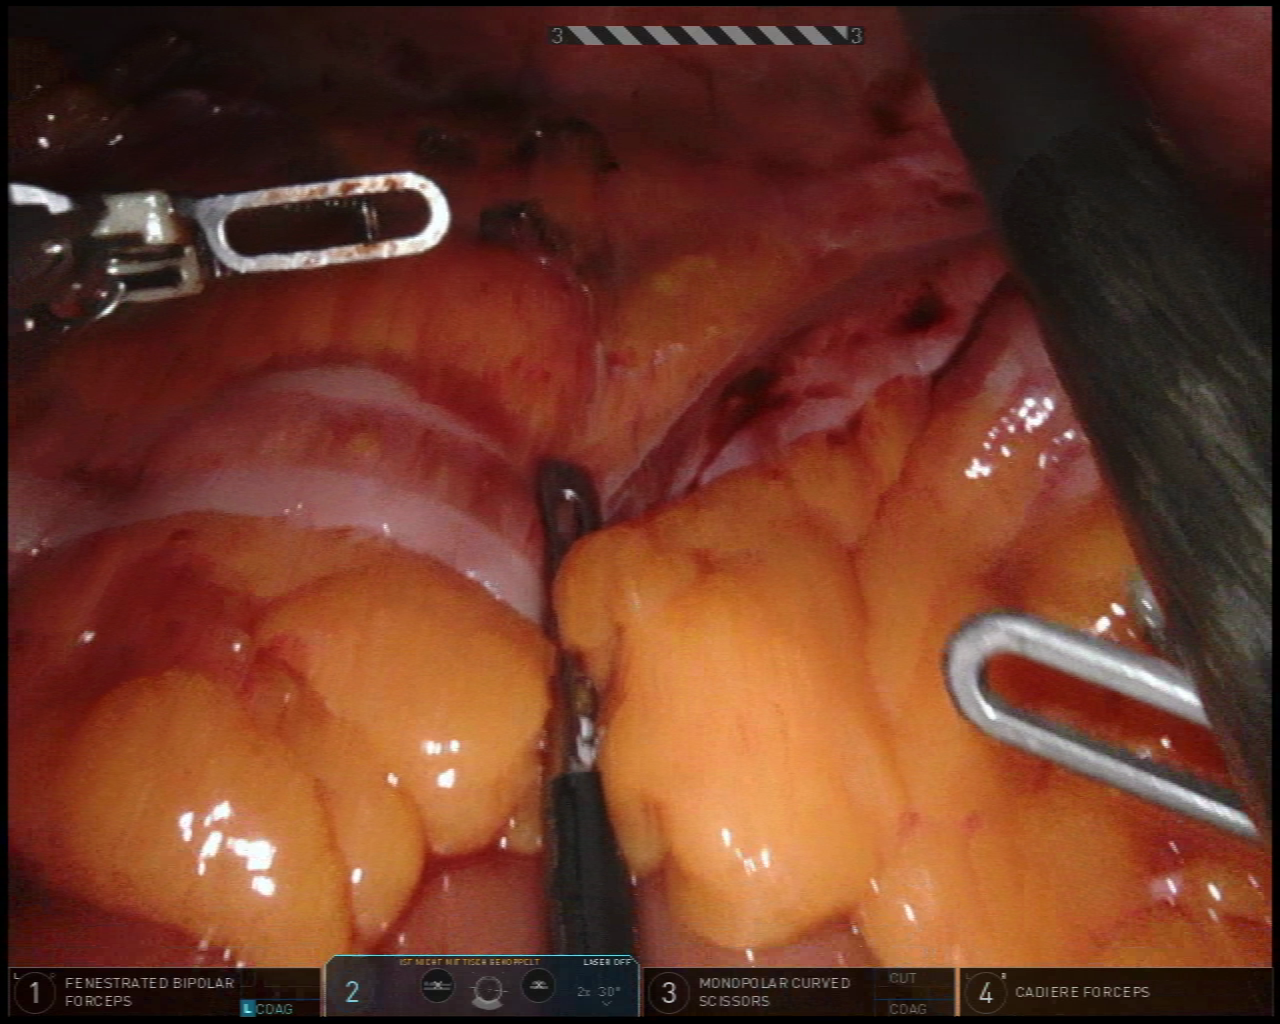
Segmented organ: colon
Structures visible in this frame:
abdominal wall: yes
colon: yes
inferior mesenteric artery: no
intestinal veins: no
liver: no
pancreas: no
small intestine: yes
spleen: no
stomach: no
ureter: no
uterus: no
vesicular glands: no